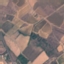
Land use / land cover: PermanentCrop